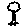
Label: tree